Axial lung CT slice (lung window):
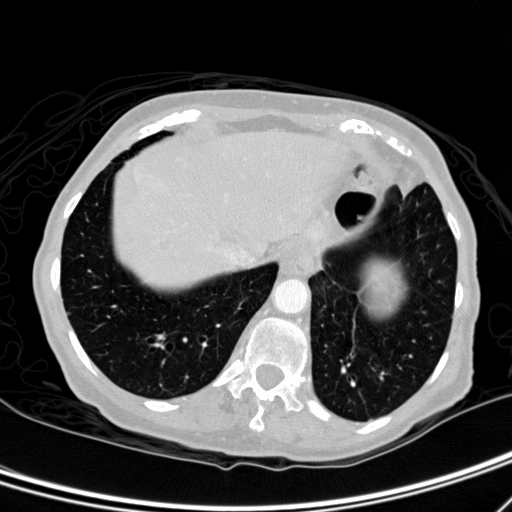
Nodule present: no